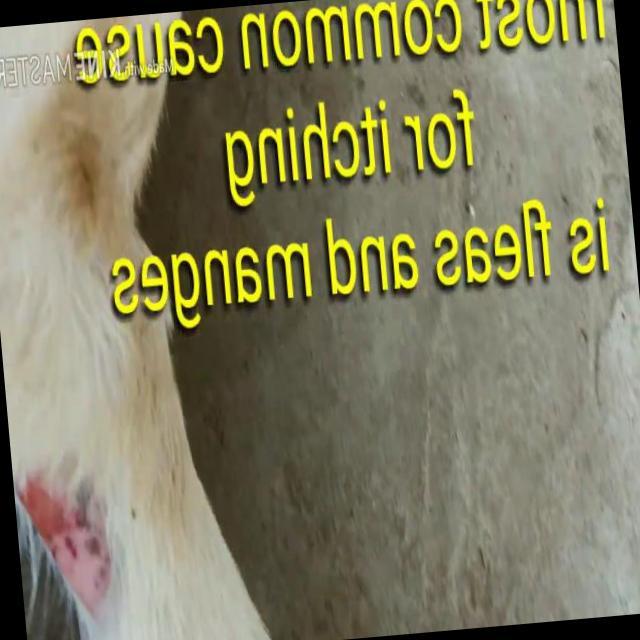
Canine dermatitis — inflammation of the skin presenting with erythema, pruritus, papules, and excoriation. May be allergic, contact, or atopic in origin.